Question: I am trying to make a hover card with 'css'. I have one question about position of the page down.
I have created this <URL> page from codepen.io . So if you are in bottom of the demo page then you see bubble 'div' shows up.
What should I do to show the '.bubble' at the bottom of the triangle down the page?

'''
.container{
width:400px;
height:400px;
margin:0px auto;
margin-top:50px;
}
.bubble
{
position: absolute;
width: 250px;
height: 120px;
padding: 0px;
background: #000;
-webkit-border-radius: 2px;
-moz-border-radius: 2px;
border-radius: 2px;
display:none;
}
.bubble:after
{
content: '';
position: absolute;
border-style: solid;
border-width: 0 15px 15px;
border-color: #000 transparent;
display: block;
width: 0;
z-index: 1;
top: -15px;
left: 194px;
}
.hub:hover .bubble{
display:block;
}
.wrp{
width:300px;
height:68px;
}
'''
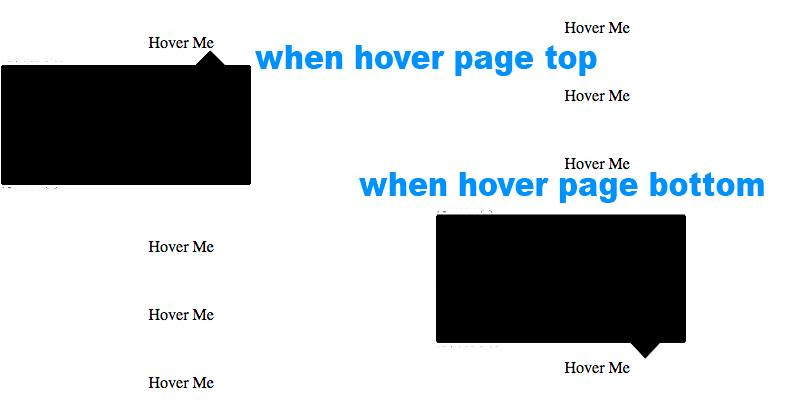
Answer: # EDIT
> <URL>
I forked your codepen and reworked it <URL>
I guess this is what you are looking for :)
'''
$('.hub').on({
mouseenter: function() {
$(this).addClass('zIndex');
var top, left,
toolTipWidth = 250,
toolTipHeight = 120,
arrowHeight = 15,
elementHeight = $(this).height(),
elementWidth = $(this).width(),
documentHeight = $(window).height(),
bounding = $(this)[0].getBoundingClientRect(),
topHub = bounding.top;
if (topHub < topHub + toolTipHeight && topHub + toolTipHeight + arrowHeight + elementHeight <= documentHeight) {
$('.bubble').addClass('top');
top = elementHeight + arrowHeight;
left = -(elementWidth / 2);
}
if (topHub + toolTipHeight + arrowHeight + elementHeight >= documentHeight) {
$('.bubble').addClass('bottom');
top = -toolTipHeight - arrowHeight;
left = -(elementWidth / 2);
}
$('.bubble').css({
'top': top,
'left': left
});
},
mouseleave: function() {
$('.bubble').removeClass('top bottom');
$(this).removeClass('zIndex');
}
});
'''